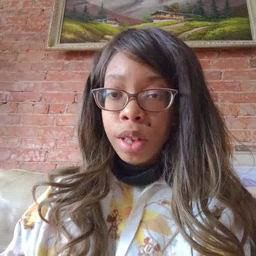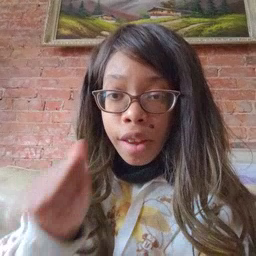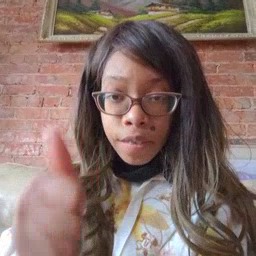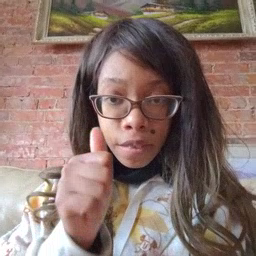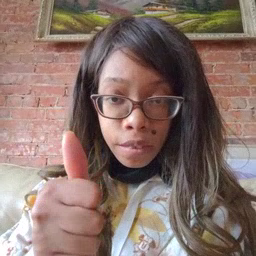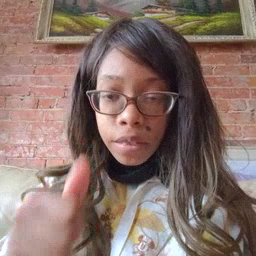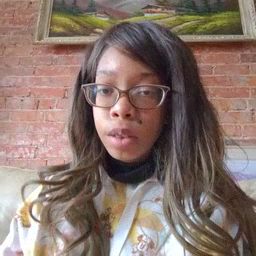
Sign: yourself